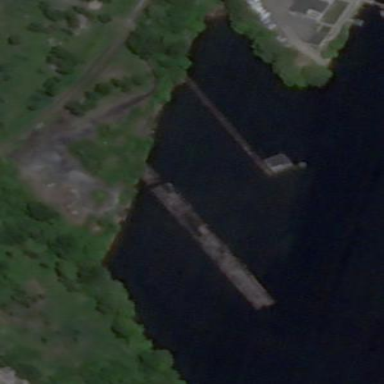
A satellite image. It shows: Man-made pier.